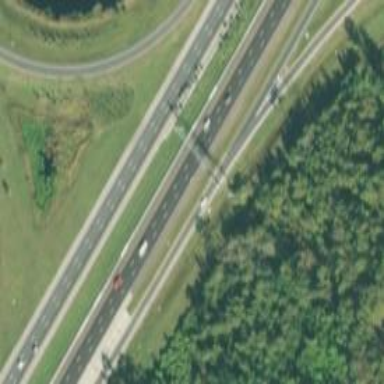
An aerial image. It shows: Motorway junction.